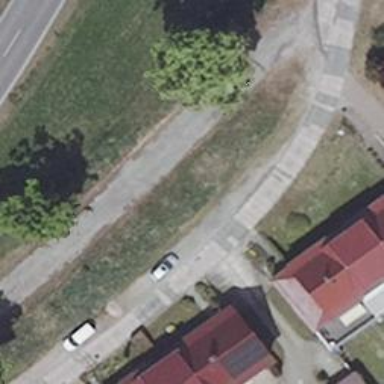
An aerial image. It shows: Residential road surfaced with concrete plates.